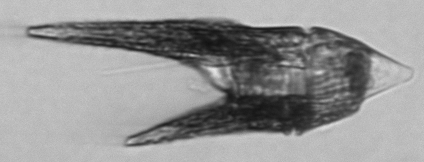
Label: Tripos_furca